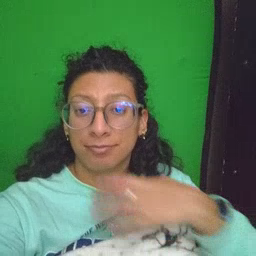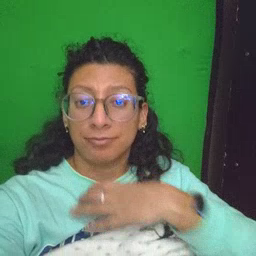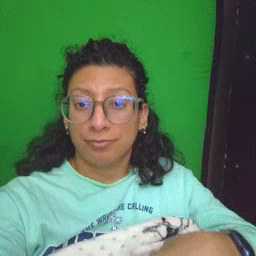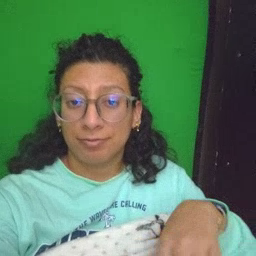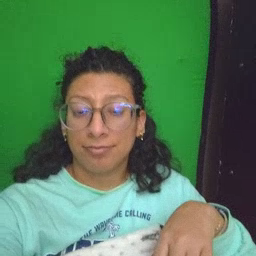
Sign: hungry